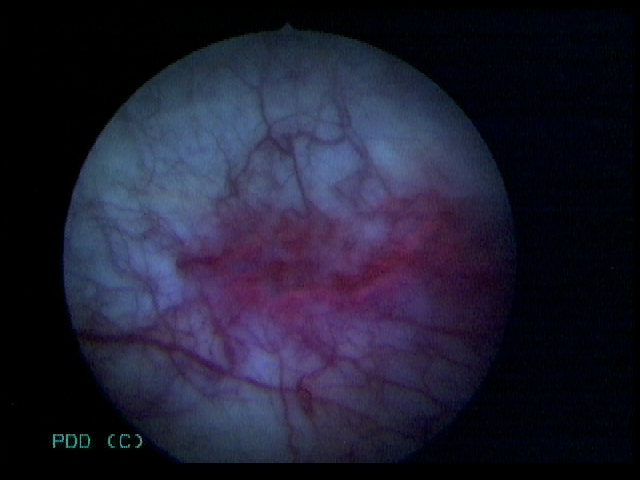
Modality: BLC
Class: Non-malignant
Subclass: BenignNOS
Lesion: L2
Morphology: Non-papillary
Bladder cancer association: No